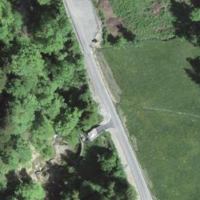
EUNIS habitat code: 41
Species observed at this site:
Miramella alpina
Colchicum autumnale